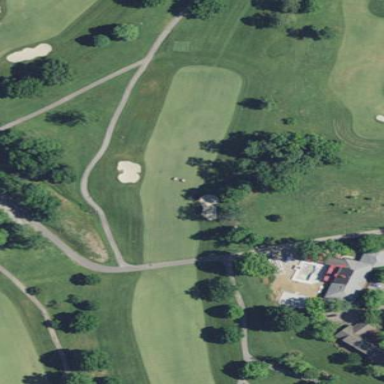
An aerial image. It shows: Grassy area designated as golf fairway.